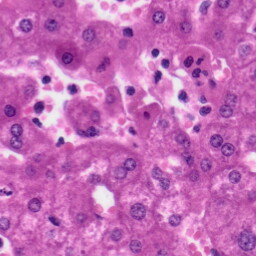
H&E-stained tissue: Liver